Interaction volume radius: 10 \u00c5
Interaction volume height: 10 \u00c5
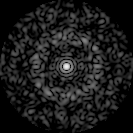
Disorder parameter: 0.8271